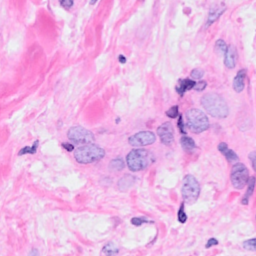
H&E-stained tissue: Breast